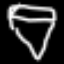
Label: diamond